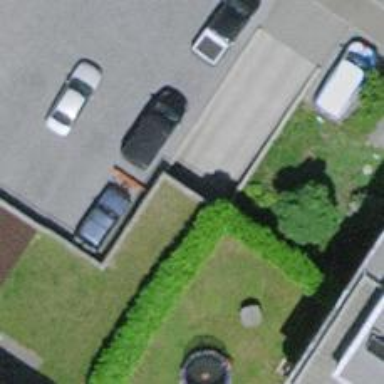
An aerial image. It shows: Parking entrance.